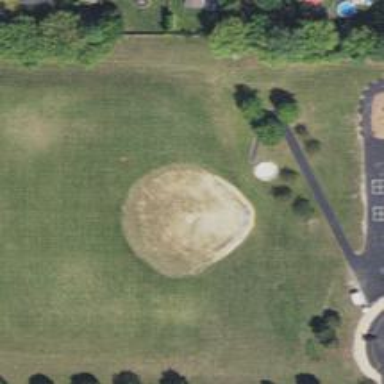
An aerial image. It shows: Baseball pitch for leisure and sports activities.